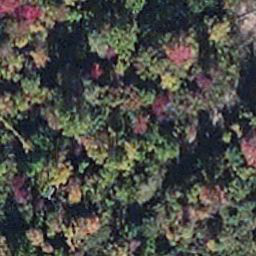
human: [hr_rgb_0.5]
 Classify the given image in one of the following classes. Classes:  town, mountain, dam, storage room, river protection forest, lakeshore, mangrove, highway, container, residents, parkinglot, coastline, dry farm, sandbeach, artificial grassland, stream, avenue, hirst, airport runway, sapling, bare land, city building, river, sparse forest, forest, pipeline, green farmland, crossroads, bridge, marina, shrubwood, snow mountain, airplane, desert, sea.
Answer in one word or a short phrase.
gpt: mangrove